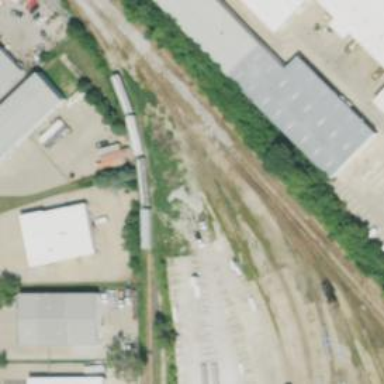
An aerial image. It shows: Rail spur service.